Question: this question is based on this <URL>
I haven't found an answer, but I am trying on a solution and resulted to another question..
'''
Public Class markerRow
Public MarkerName As String
Public CameraID As Integer
Public HostAddress As String
End Class
Public mr As New markerRow
Dim aList As New List(Of markerRow)
For Each dtrow In markerDtable.Rows
mr.MarkerName = dtrow("MarkerName")
mr.CameraID = dtrow("CameraID")
mr.HostAddress = dtrow("HostAddress")
aList.Add(New markerRow())
Next
'''
from what I think, this code should add every data from the DB to the respective variables in the list.. But I still don't know what it does exactly.
I checked the 'aList.Count.ToString' and it gave me 5 items, which is true since I have 5 rows in my DB..
'''
For Each elem In aList
listbox.Items.Add(mr.MarkerName)
listbox.Items.Add(mr.CameraID)
Next
'''
to check what items are in the 'aList', I did that.. unfortunately.. it only gives me the last item, 5 times. the last item on MarkerName Column and Camera ID Column.

What am I missing? or what's wrong in my code?
the 'aList' should have what's on the DB above. not only the last item.
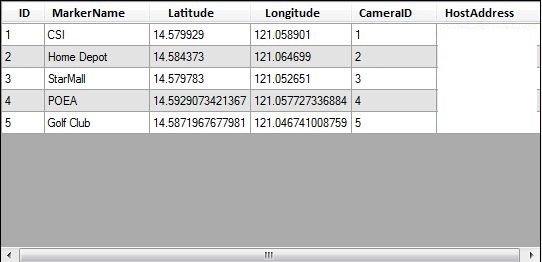
Answer: '''
Public mr As New markerRow
Dim aList As New List(Of markerRow)
For Each dtrow In markerDtable.Rows
mr.MarkerName = dtrow("MarkerName")
mr.CameraID = dtrow("CameraID")
mr.HostAddress = dtrow("HostAddress")
aList.Add(New markerRow())
Next
'''
Here, you are creating 'markerRow' named 'mr', and it for every row in the 'DataTable'. Also, for every row, you create 'markerRow', and add that new one to 'aList'.
'''
For Each elem In aList
listbox.Items.Add(mr.MarkerName)
listbox.Items.Add(mr.CameraID)
Next
'''
Then, for each element in 'aList', you add items to the 'ListBox', and everytime it's 'MarkerName' and 'CameraID' from 'mr', and not the data from the elements of 'aList'.
---
You're probably looking for something like:
'''
Dim aList As New List(Of markerRow)
For Each dtrow In markerDtable.Rows
Dim mr = New markerRow() ' create a new markerRow for every row '
mr.MarkerName = dtrow("MarkerName")
mr.CameraID = dtrow("CameraID")
mr.HostAddress = dtrow("HostAddress")
aList.Add(mr) ' add the new markerRow to the list '
Next
For Each elem In aList
listbox.Items.Add(elem.MarkerName)
Next
'''